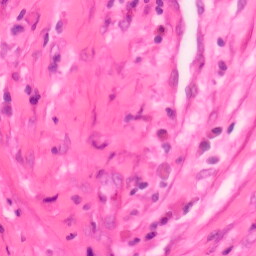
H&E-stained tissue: Colon